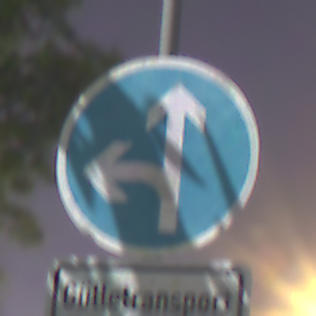
Verkehrszeichen: VorgeschriebeneFahrtrichtungGeradeausOderLinks
Zusatzzeichen unten: BesondereFahrzeugeUndTransportgueter12
Umgebung: Outdoor, Suburban
Tageszeit: Night
Wetter: PartlyCloudy
Licht: Artificial
Jahreszeit: NotSpecified
Kontrast: HighContrast